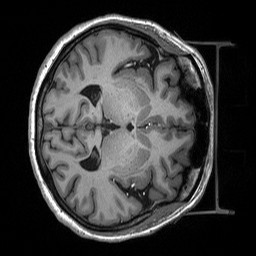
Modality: T1w
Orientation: axial
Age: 48
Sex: female
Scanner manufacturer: siemens
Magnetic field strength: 3 T
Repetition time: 2.53 s
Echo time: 0.00219 s